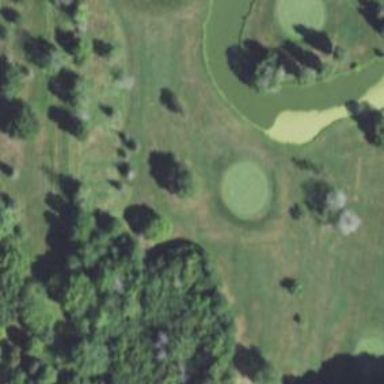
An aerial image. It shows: Golf hole.